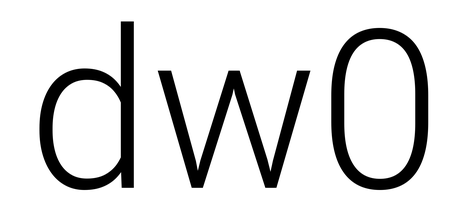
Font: Roboto_Light